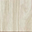
Piece: xx